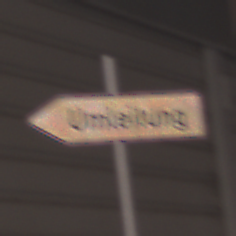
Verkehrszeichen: UmleitungswegweiserLinksweisend
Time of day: MorningAfternoon
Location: Outdoor (Urban)
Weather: Clear
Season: NotSpecified
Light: Natural